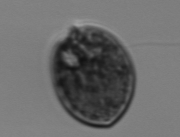
Label: Prorocentrum